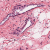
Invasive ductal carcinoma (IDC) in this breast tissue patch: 0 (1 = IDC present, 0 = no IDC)